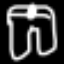
Label: pants